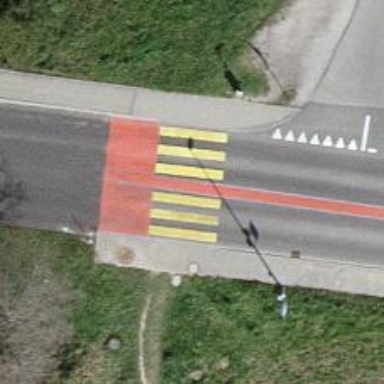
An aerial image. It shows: Uncontrolled zebra crossing on the road.